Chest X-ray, PA view. Patient: 37 years old, sex M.
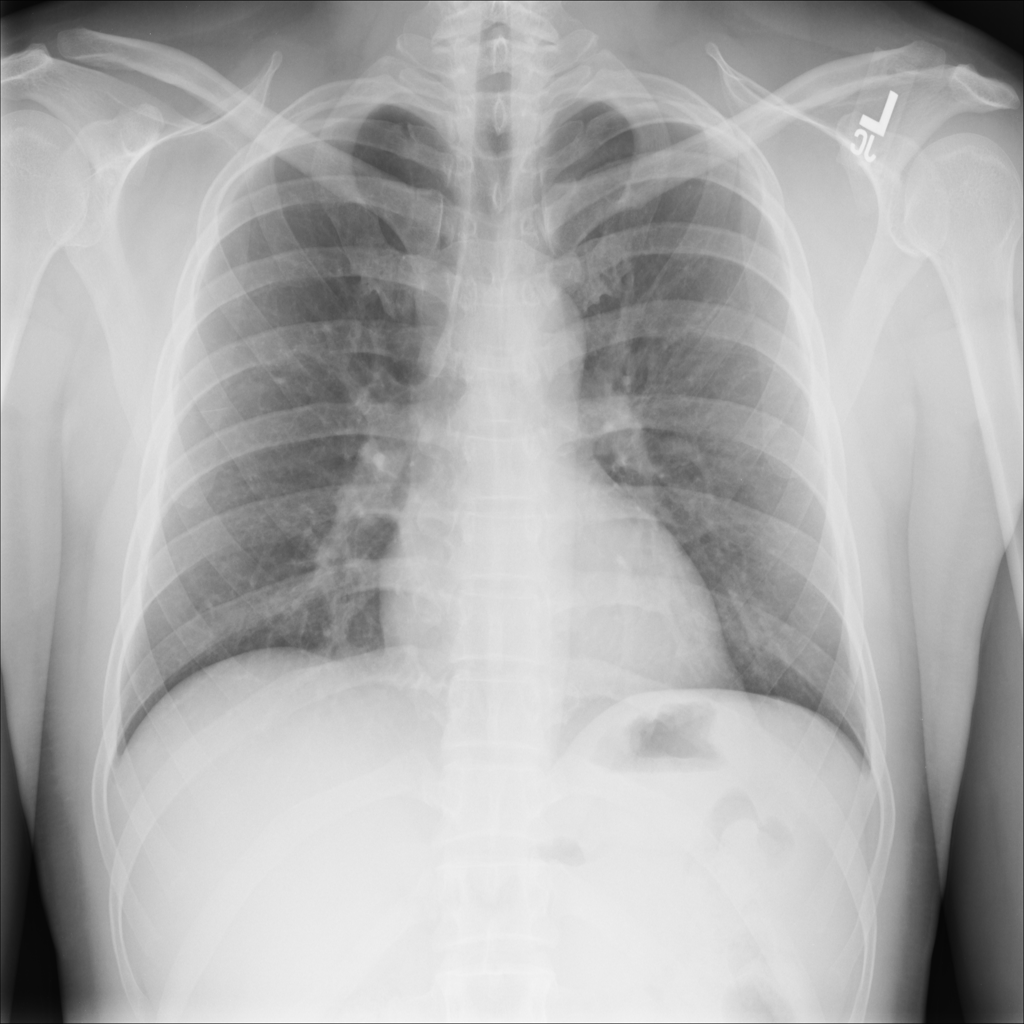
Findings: No Finding